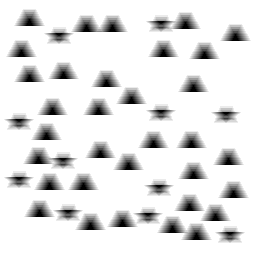
Squares: 0
Triangles: 33
Stars: 11
Total shapes: 44